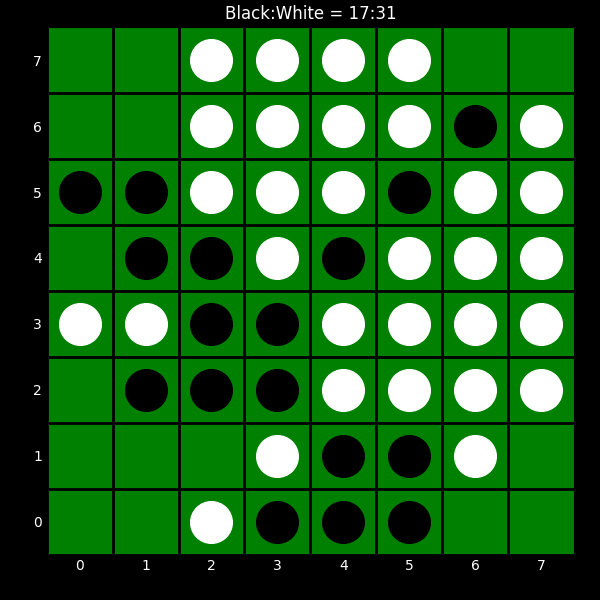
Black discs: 17
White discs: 31